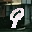
Label: 9